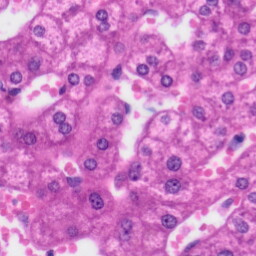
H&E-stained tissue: Liver